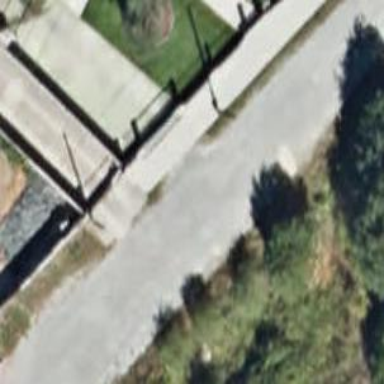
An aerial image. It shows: Sidewalk along the footway.